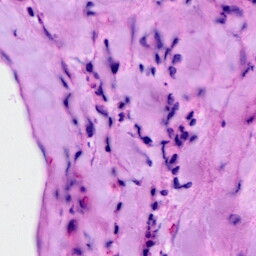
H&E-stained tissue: Breast